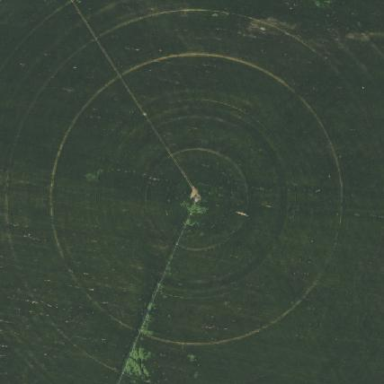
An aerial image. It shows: Farmland with pivot irrigation system.